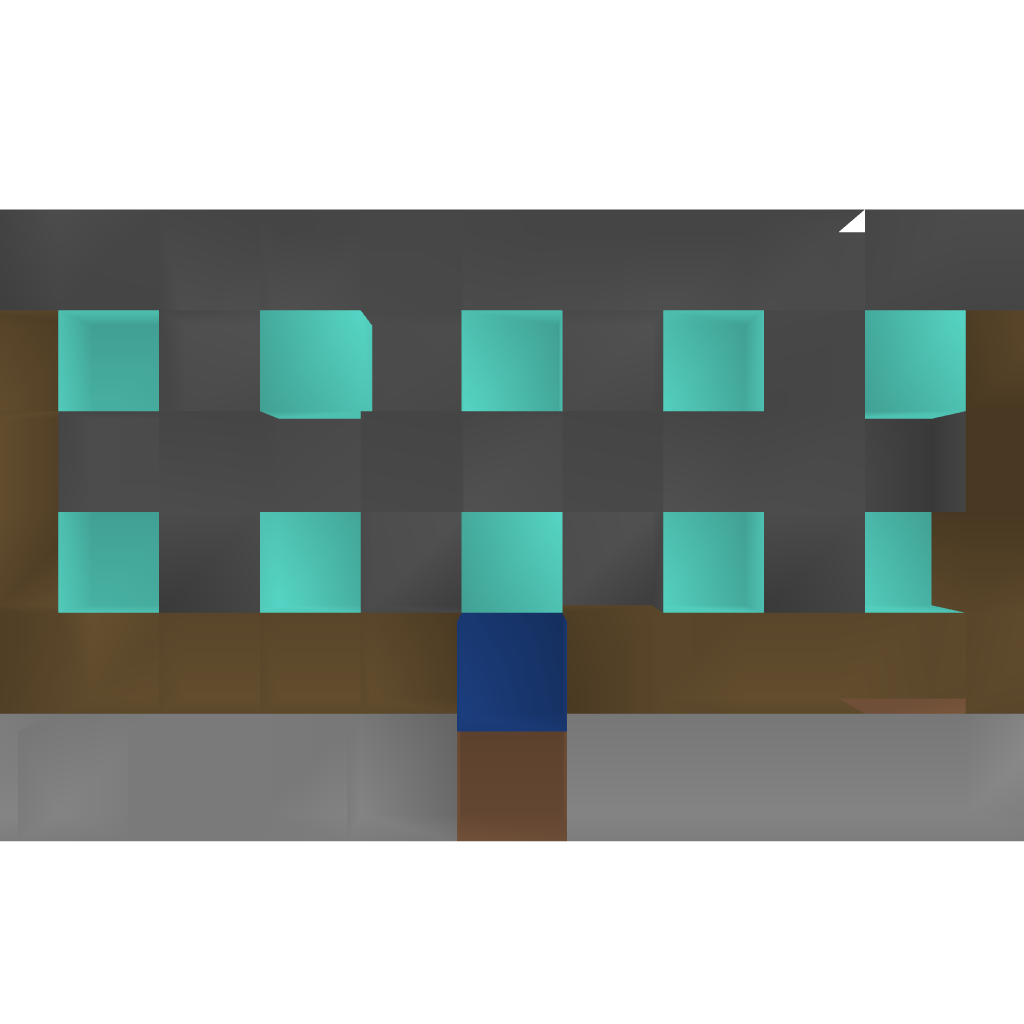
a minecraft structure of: A Quake Lobby